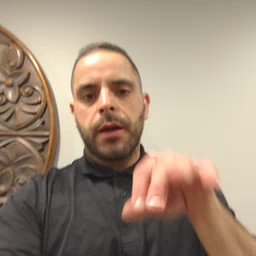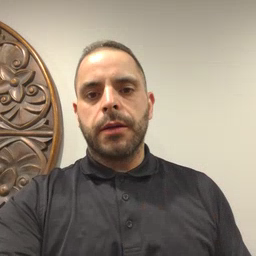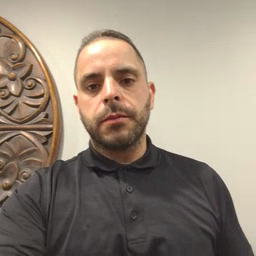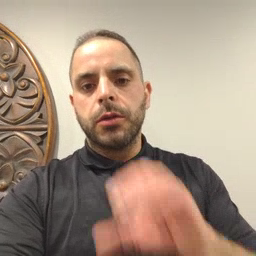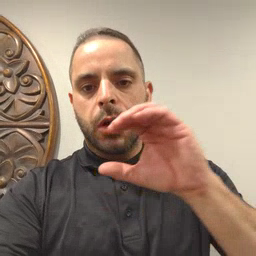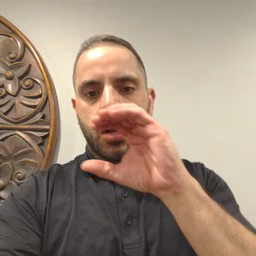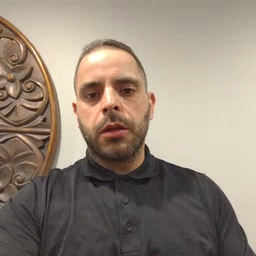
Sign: chocolate